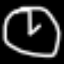
Label: clock